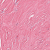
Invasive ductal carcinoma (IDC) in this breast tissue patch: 0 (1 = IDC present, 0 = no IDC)